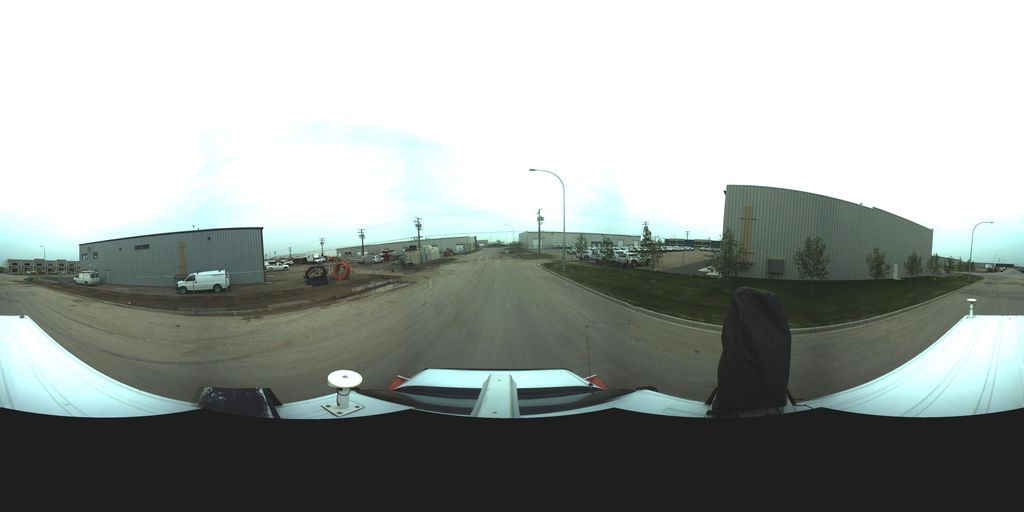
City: saskatoon